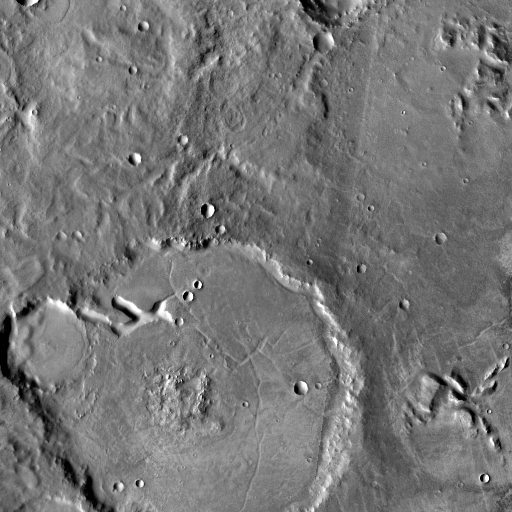
Crater classes present: Background, Other, Buried